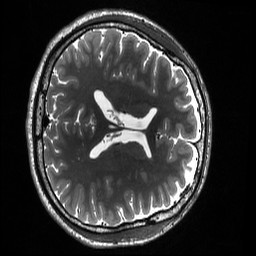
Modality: T2w
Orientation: axial
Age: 20
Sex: male